Question: My intellij/Android Studio shows me the following:

1. What does it me that LoadArticleThread is nested within LoadTextsListThread.java ?
2. What does locker mean drawn near some of classes names and gray circle near the nested one?
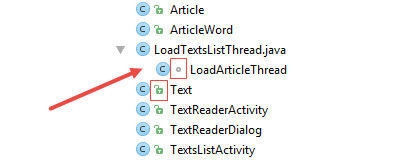
Answer: 1. You have a non-public class named LoadArticleThread inside a file named LoadTextsListThread. The file name does not match the class name.
2. green lock: class is public grey circle: class is package-private (no acces modifier) grey key: class is protected